Field crop: tomato
Growth stage: 1
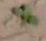
Species: solanum